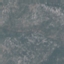
Land use / land cover: HerbaceousVegetation